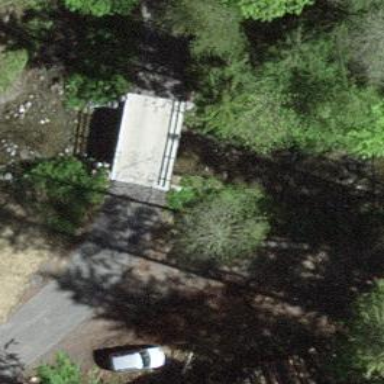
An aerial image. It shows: Track road on bridge with grade 1 tracktype.